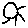
Label: sun